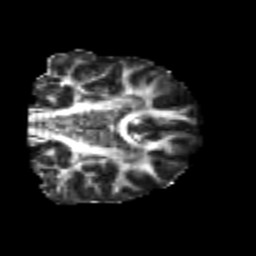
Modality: FA
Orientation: coronal
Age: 25
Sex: female
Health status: healthy
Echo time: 0.074 s